Chest X-ray. View position: PA
Patient age: 28
Patient sex: F
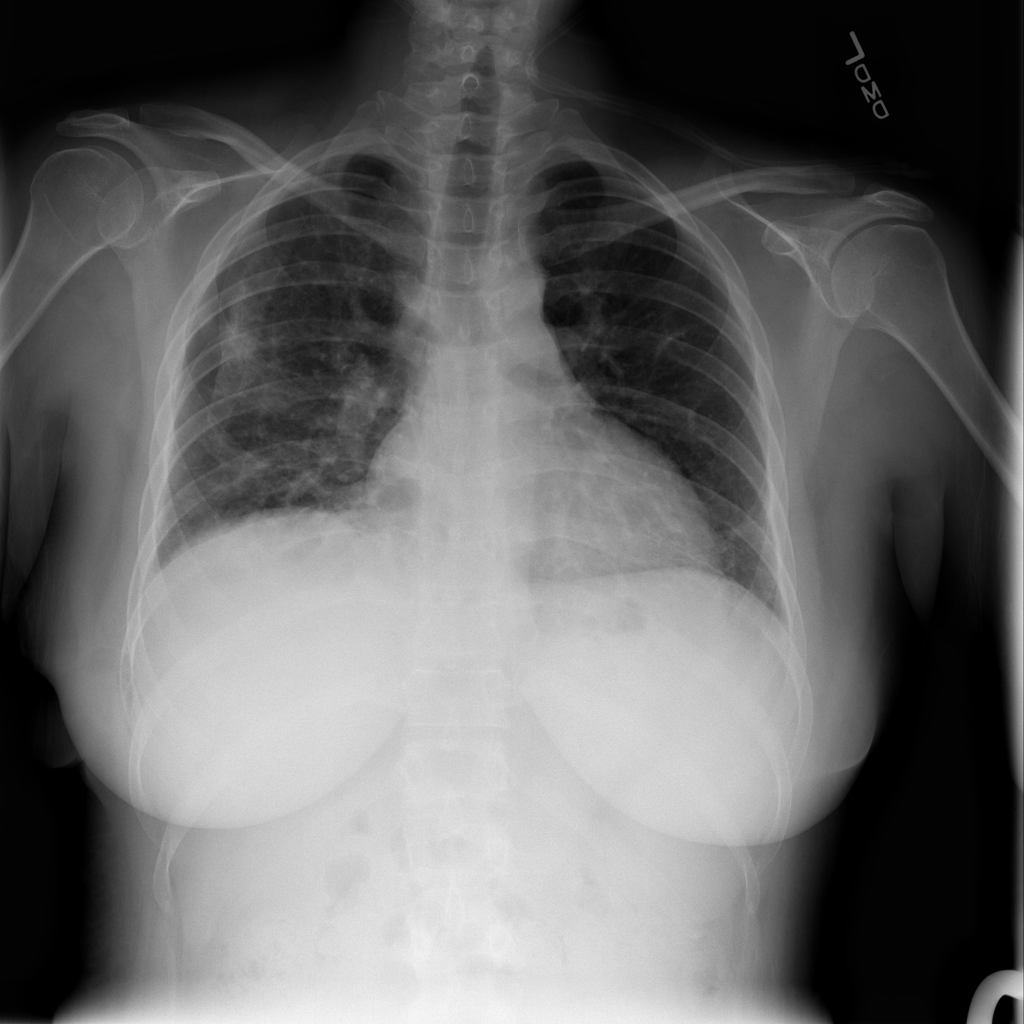
Finding: Pneumothorax